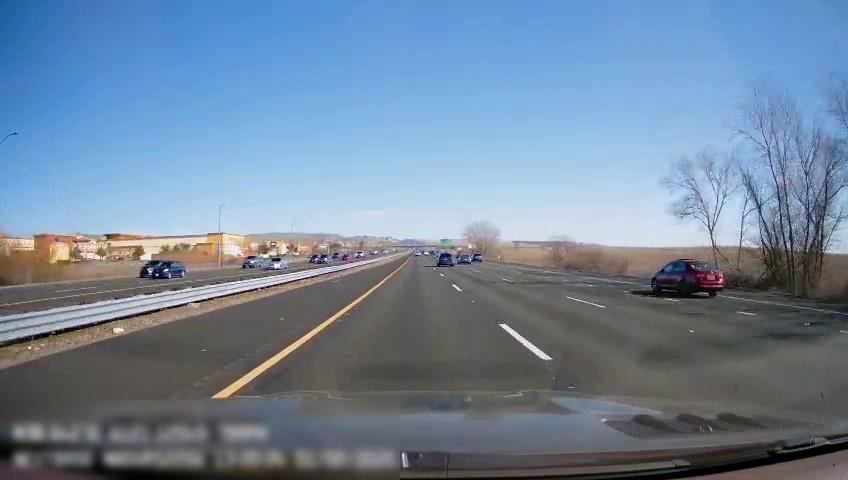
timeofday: Day
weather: Sunny
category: Drivable Space
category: Drivable Space
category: Vehicles | Car
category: Vehicles | Car
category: Vehicles | SUV
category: Vehicles | SUV
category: Vehicles | Car
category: Vehicles | Car
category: Vehicles | Car
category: Vehicles | Car
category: Vehicles | Car
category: Vehicles | Car
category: Vehicles | SUV
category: Lanes | Opposite Lane
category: Lanes | Opposite Lane
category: Lanes | Current Lane
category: Lanes | Current Lane
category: Lanes | Alternate Lane
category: Lanes | Alternate Lane
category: Lanes | Alternate Lane